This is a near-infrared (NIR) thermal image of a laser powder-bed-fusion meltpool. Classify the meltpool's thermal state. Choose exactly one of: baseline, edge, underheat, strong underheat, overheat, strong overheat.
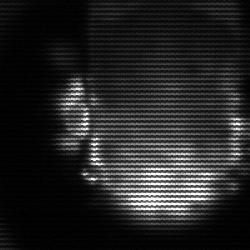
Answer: baseline